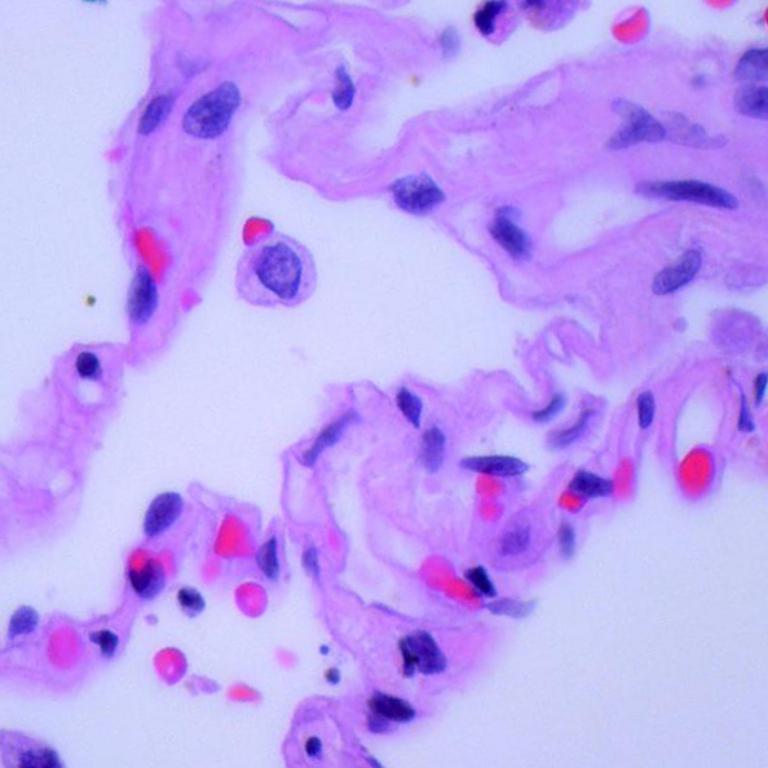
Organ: lung
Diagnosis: benign